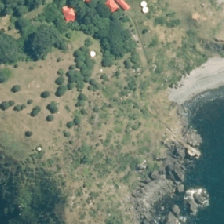
Land cover: low_producing_grassland